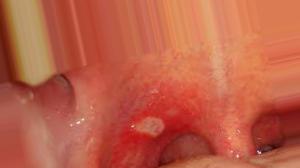
Condition: Mouth Ulcer